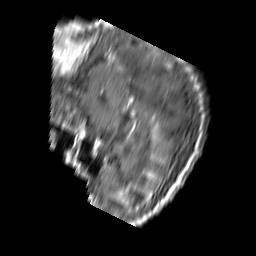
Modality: T1w
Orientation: sagittal
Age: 69
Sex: male
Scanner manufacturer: philips
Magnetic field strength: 3 T
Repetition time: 0.5924 s
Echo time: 0.01 s